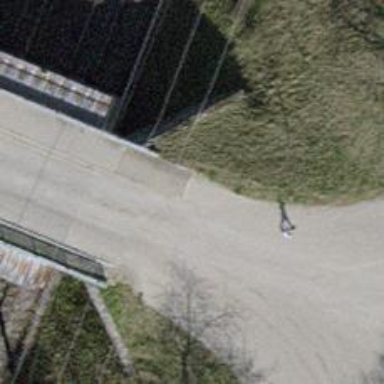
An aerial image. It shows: Residential road with bridge.